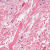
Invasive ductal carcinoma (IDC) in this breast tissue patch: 0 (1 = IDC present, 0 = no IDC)